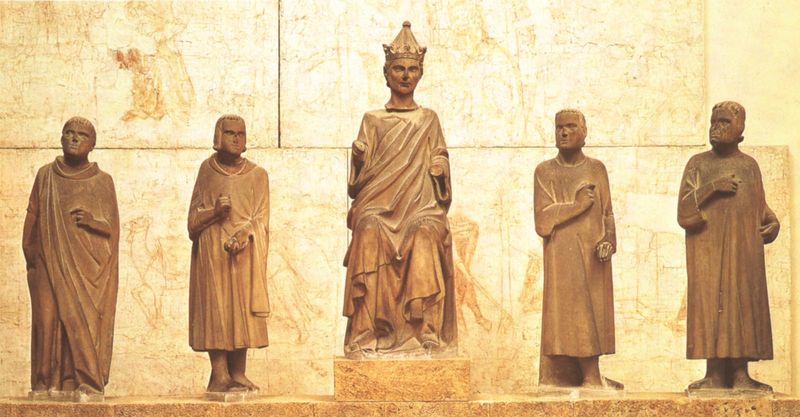
Titel: Statuen vom Grabmal Kaiser Heinrich VII. (Rekonstruktion)
Künstler: Tino di Camaino
Institution: Pisa, Museo dell’Opera del Duomo
Schlagwörter: mann, menschen, sitzen, braun, finger, frisur, kleid, männer, nase, blick, beige, arme, falten, gesicht, sockel, stehen, stein, fünf, hände, gewand, sitzend, gewänder, personen, krone, skulptur, statue, füsse, figuren, könig, thron, spitz, faltenwurf, knie, foto, barfuß, herrscher, trohn, tron, gesciht, skulpturen, kamel, berater, reichsapfel, fünf personen, mannlich